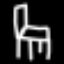
Label: chair